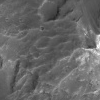
Atmospheric dust classification: not_dusty